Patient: sex F, age 52
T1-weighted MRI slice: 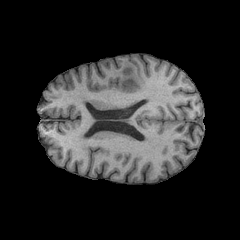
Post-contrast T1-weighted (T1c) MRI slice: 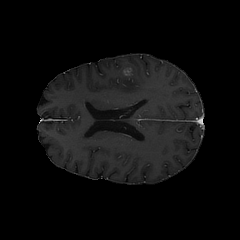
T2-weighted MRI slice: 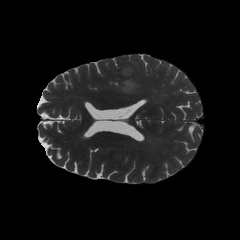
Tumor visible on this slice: yes
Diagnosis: Glioblastoma, IDH-wildtype
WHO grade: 4